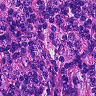
Metastatic tissue present: no